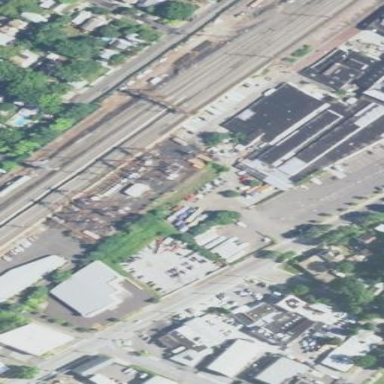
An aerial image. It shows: Power substation.